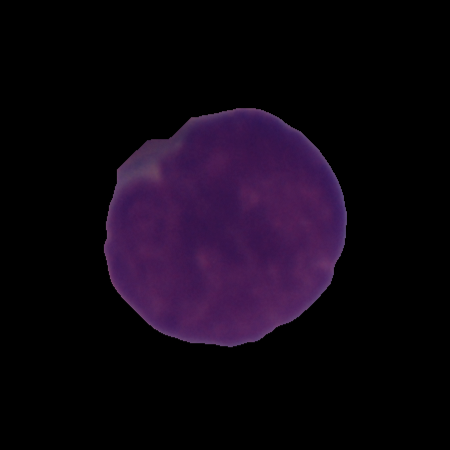
Label: cancer